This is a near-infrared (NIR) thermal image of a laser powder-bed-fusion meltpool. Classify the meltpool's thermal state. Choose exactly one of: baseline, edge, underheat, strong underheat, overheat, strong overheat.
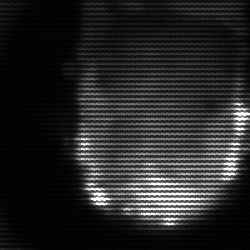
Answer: baseline